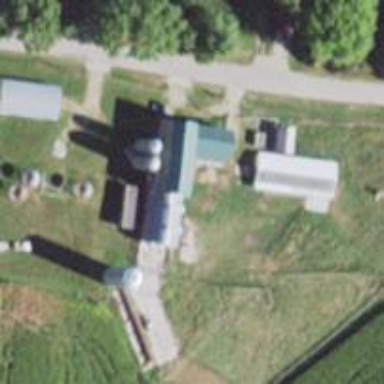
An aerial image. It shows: Silo.